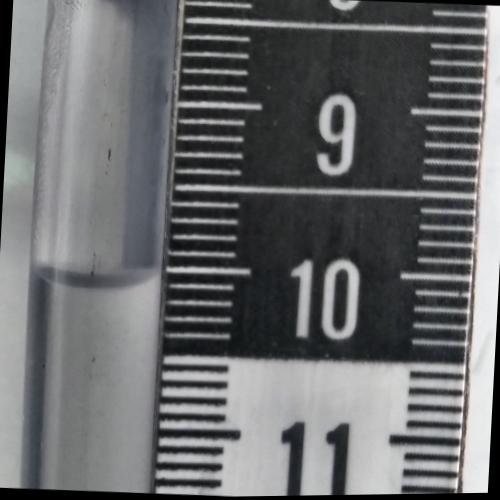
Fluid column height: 10.1 cm